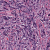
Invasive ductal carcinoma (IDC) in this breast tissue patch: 1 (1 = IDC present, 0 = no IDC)